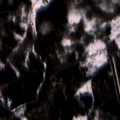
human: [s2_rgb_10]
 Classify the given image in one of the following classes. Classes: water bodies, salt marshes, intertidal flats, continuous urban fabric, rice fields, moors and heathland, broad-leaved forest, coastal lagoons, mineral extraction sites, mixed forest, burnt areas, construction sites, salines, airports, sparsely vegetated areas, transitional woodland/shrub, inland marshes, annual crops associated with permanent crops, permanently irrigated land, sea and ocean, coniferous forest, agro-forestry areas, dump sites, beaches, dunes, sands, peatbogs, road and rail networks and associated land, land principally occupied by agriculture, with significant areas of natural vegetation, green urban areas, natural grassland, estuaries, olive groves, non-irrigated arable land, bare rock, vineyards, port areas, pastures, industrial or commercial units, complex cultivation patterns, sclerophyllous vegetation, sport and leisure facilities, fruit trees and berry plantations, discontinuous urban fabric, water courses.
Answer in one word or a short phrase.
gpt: broad-leaved forest, coniferous forest, mixed forest